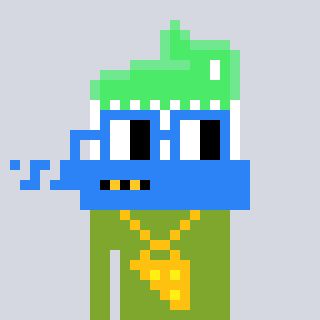
a pixel art character with square blue glasses, a toothbrush-shaped head and a slimegreen-colored body on a cool background